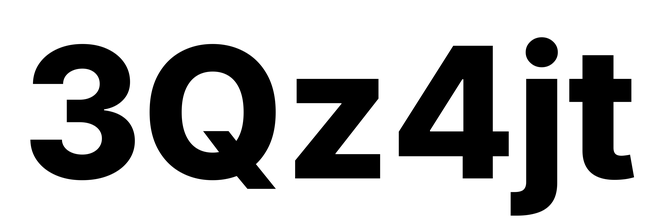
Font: Inter_ExtraBold